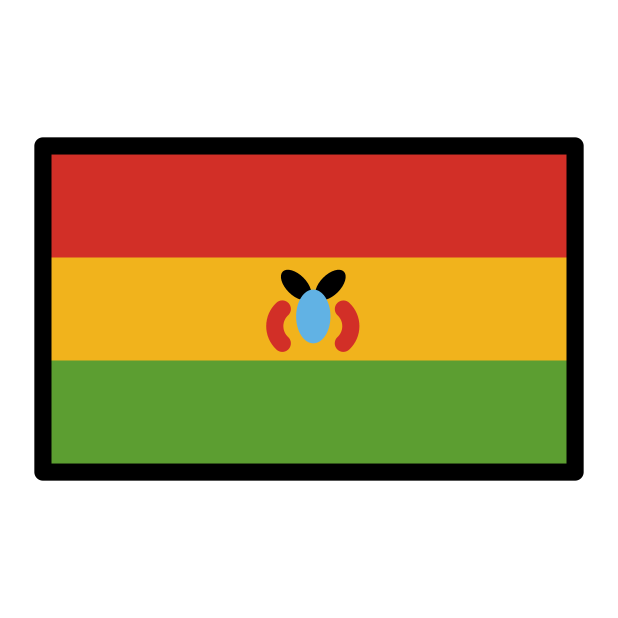
flag: Bolivia